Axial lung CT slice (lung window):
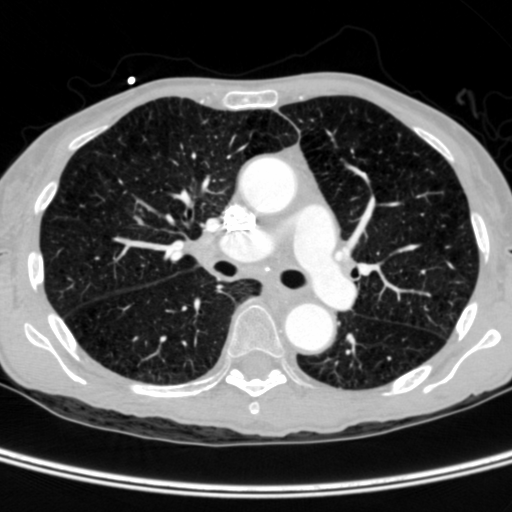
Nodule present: no